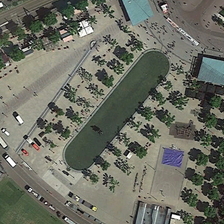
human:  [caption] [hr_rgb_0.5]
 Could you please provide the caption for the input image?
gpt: four green flower beds are in the center of the square .

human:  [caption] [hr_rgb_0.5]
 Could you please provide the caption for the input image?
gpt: many vehicles on the road in the the stream never stops flowing .

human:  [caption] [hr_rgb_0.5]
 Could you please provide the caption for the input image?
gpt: many vehicles on the road in the the stream never stops flowing .

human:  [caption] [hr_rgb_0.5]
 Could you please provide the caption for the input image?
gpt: four green flower beds are in the center of the square .

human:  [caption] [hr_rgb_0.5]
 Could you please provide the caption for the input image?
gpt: four green flower beds are in the center of the square .